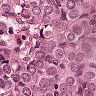
Metastatic tissue present: yes